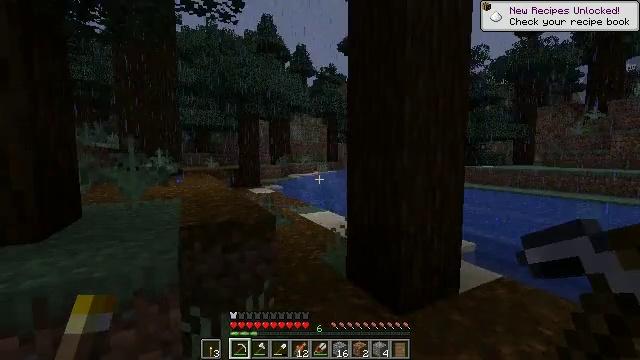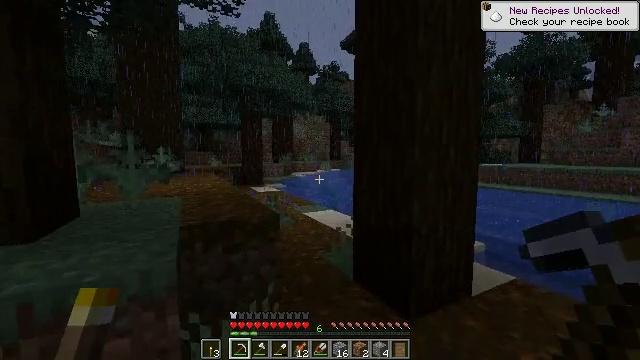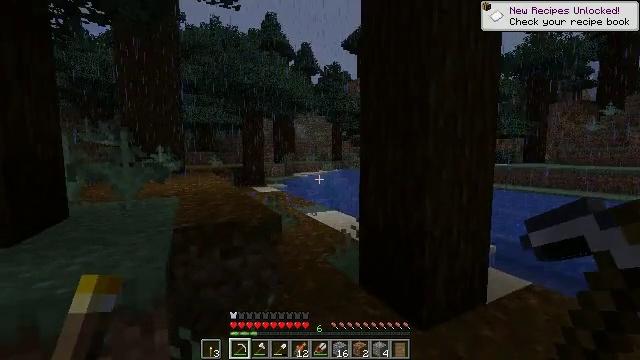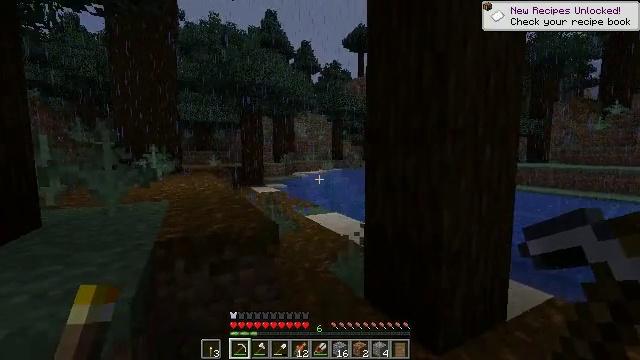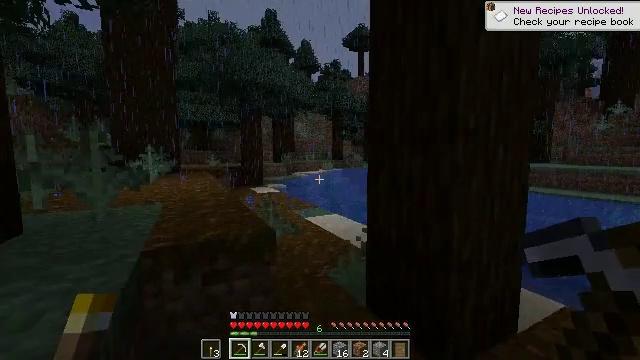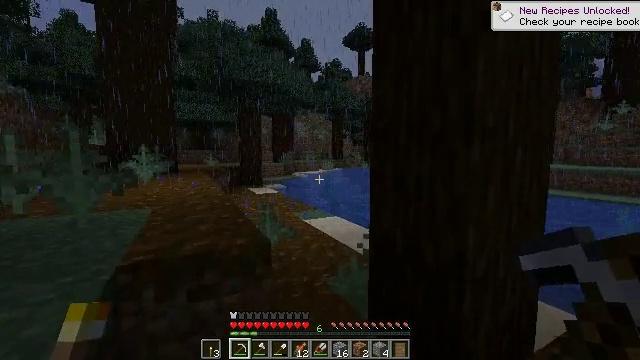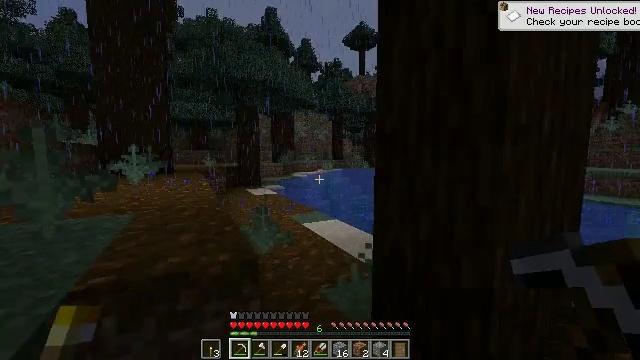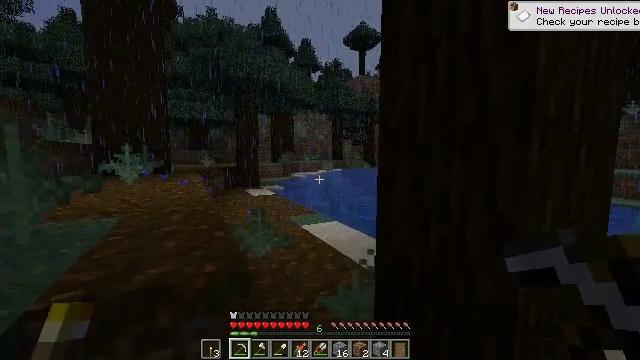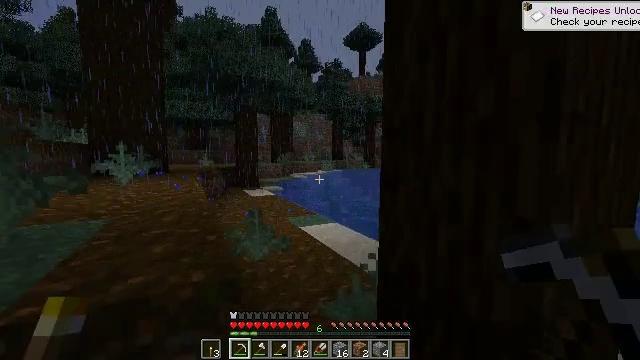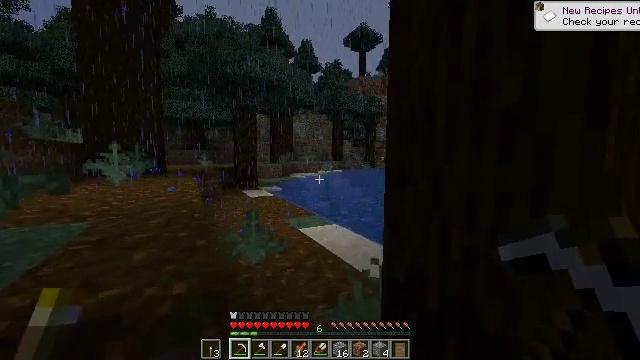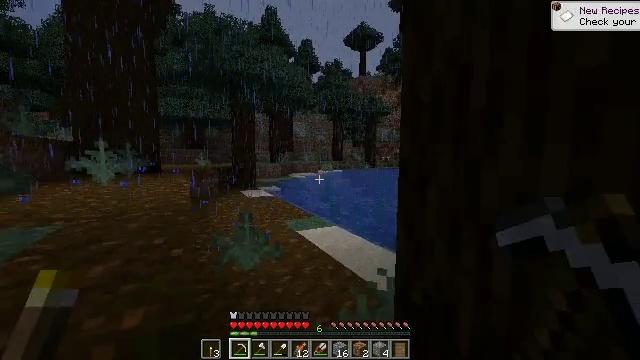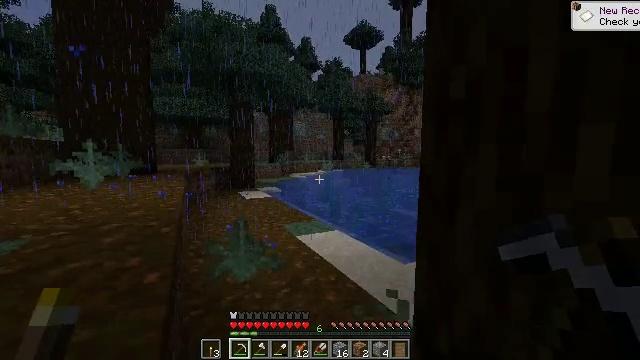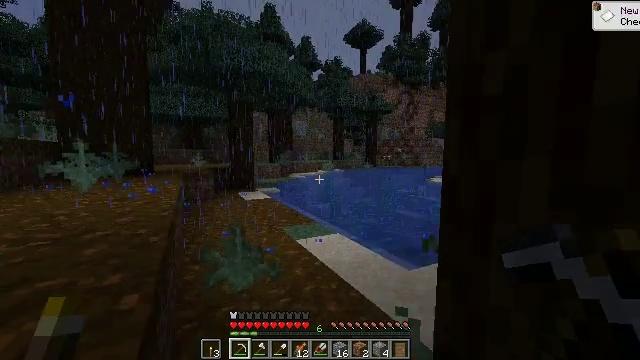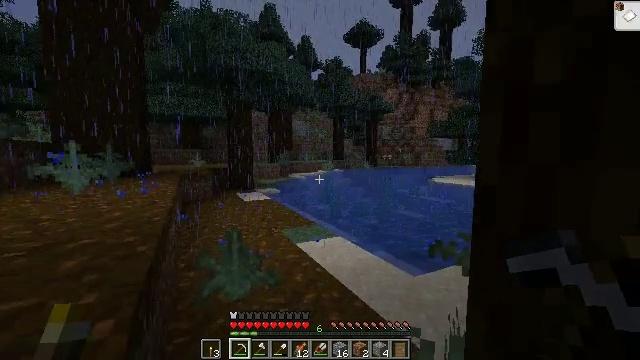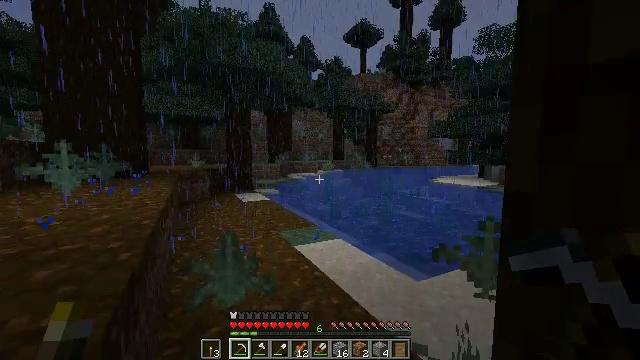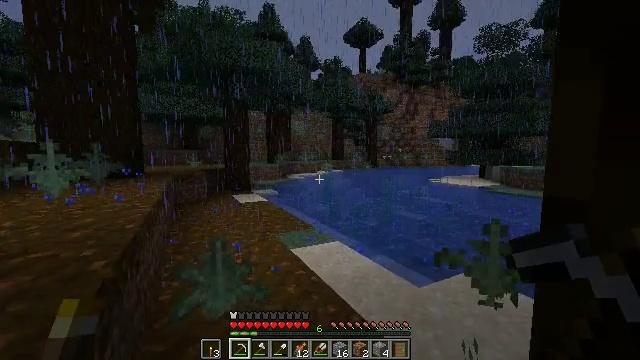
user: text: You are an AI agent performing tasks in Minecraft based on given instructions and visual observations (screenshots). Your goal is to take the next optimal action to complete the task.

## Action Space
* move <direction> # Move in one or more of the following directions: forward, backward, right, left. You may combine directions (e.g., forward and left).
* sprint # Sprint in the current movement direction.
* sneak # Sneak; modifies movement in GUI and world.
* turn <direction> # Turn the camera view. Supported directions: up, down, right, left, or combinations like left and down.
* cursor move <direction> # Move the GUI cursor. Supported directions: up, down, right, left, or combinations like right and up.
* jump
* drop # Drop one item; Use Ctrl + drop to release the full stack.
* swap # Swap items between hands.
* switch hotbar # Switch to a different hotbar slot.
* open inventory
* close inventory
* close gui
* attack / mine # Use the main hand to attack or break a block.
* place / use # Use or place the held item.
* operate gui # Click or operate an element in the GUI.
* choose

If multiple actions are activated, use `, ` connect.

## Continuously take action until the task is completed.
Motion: motion action
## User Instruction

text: Clear the sweet berry bush to collect the sweet berries.
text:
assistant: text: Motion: move forward
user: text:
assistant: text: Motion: move forward
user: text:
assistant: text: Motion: move forward
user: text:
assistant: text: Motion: move forward
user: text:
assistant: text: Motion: move forward
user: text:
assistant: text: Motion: move forward
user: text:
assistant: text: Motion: move forward
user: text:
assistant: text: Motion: move forward
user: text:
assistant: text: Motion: move forward
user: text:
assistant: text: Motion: move forward
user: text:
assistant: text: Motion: move forward
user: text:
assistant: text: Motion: move forward
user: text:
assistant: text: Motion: move forward
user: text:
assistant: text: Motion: move forward
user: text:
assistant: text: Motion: move forward
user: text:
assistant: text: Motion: move forward
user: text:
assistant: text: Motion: move forward
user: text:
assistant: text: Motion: move forward
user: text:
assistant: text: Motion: move forward and move left
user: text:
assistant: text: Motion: move forward and move left
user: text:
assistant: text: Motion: move forward and move left
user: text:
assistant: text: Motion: move forward and move left
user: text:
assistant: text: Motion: move forward and move left
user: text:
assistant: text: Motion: move forward and move left, turn right
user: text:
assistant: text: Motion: move forward and move left, turn right
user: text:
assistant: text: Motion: move forward and move left, turn right
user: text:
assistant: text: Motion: move forward, turn right and down
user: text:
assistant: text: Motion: move forward, turn right
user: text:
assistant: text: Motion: move forward
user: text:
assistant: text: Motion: move forward